Question: I made a header image, but for some reason I can't get it to appear from CSS.
Here's a screenshot:

The header is in the same image directory as the index.html file. The background image is appearing, but not this header. I typed the header twice in the HTML as a div to test it in two different spots to see if it is working, but for some reason it is not showing up, I don't get it lol.
Thanks.
'''
#header {
background-image:url('../emailheader.png');
width:100%;
height:100%;
background-repeat:no-repeat;
}
<div id="header"></div>
'''
Here's an <URL> of it. But I am not sure why it doesn't work.
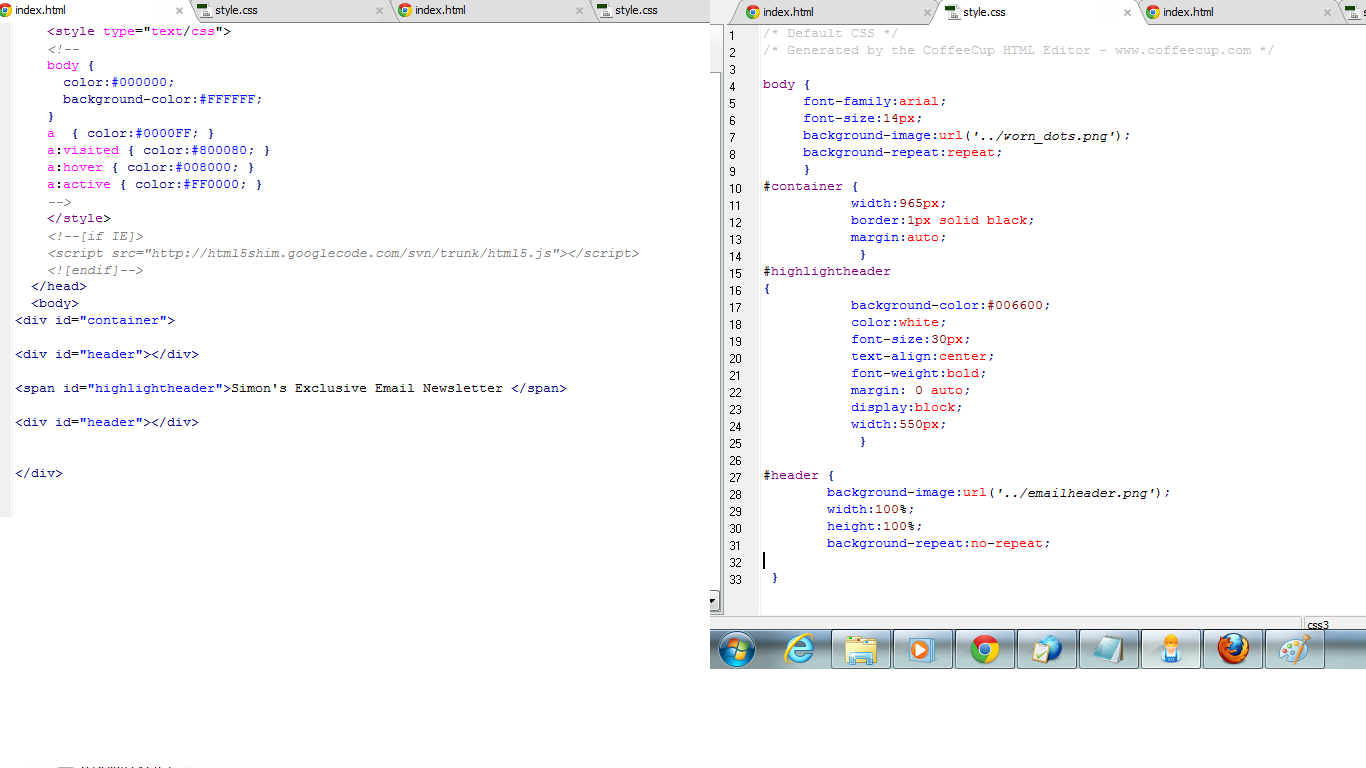
Answer: <URL>
You need provide OR it will be dependent on the height of the inner content, which
'''
#header {
background-image:url('http://i.imgur.com/ncTiy.png');
width:100%;
background-repeat:no-repeat;
height:200px;
}
'''